Question: I have a position:fixed div at the top of my page, so that when a user scrolls down the menu always stays at the top.
How do I position another div element underneath the fixed div.
I'm using CSS and HTML.

I'm using a smooth scrolling jQuery and need each section header to appear just under the menu bar.
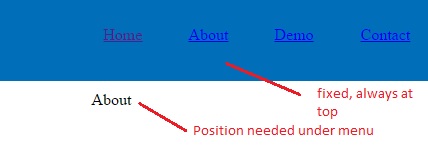
Answer: Something like this -- <URL>:
'''
<div class="menu">
<div class="menu-item">Home</div>
<div class="menu-item">About</div>
<div class="menu-item">Demo</div>
<div class="menu-item">Contact</div>
</div>
<div class="menu-item menu-item_sub">Contact</div>
'''
'''
body {
height: 2000px;
}
.menu {
position: fixed;
background: blue;
width: 100%;
}
.menu-item {
display: inline-block;
padding: 30px;
}
.menu-item_sub {
position: fixed;
left: 0;
top: 60px;
}
'''